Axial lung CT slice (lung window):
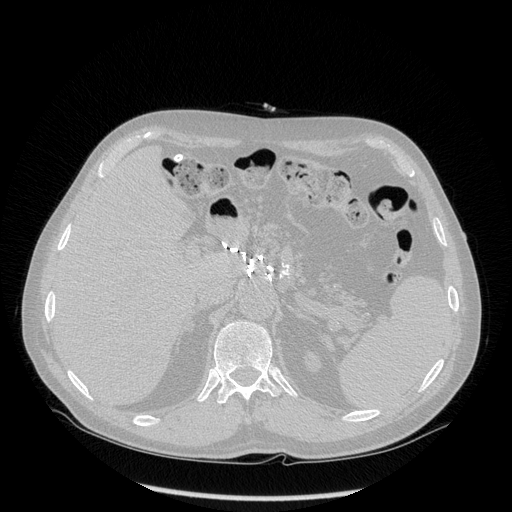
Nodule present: no